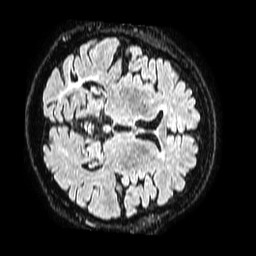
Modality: FLAIR
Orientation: axial
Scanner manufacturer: philips
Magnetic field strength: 1.5 T
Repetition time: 4.8 s
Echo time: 0.3 s